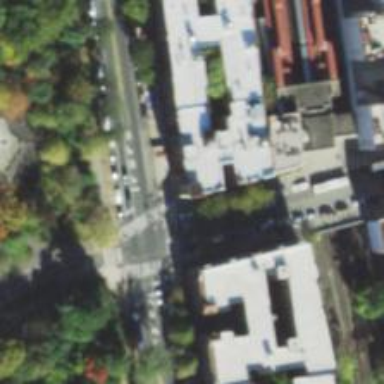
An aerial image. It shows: Marked asphalt footway with zebra crossing.